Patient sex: M
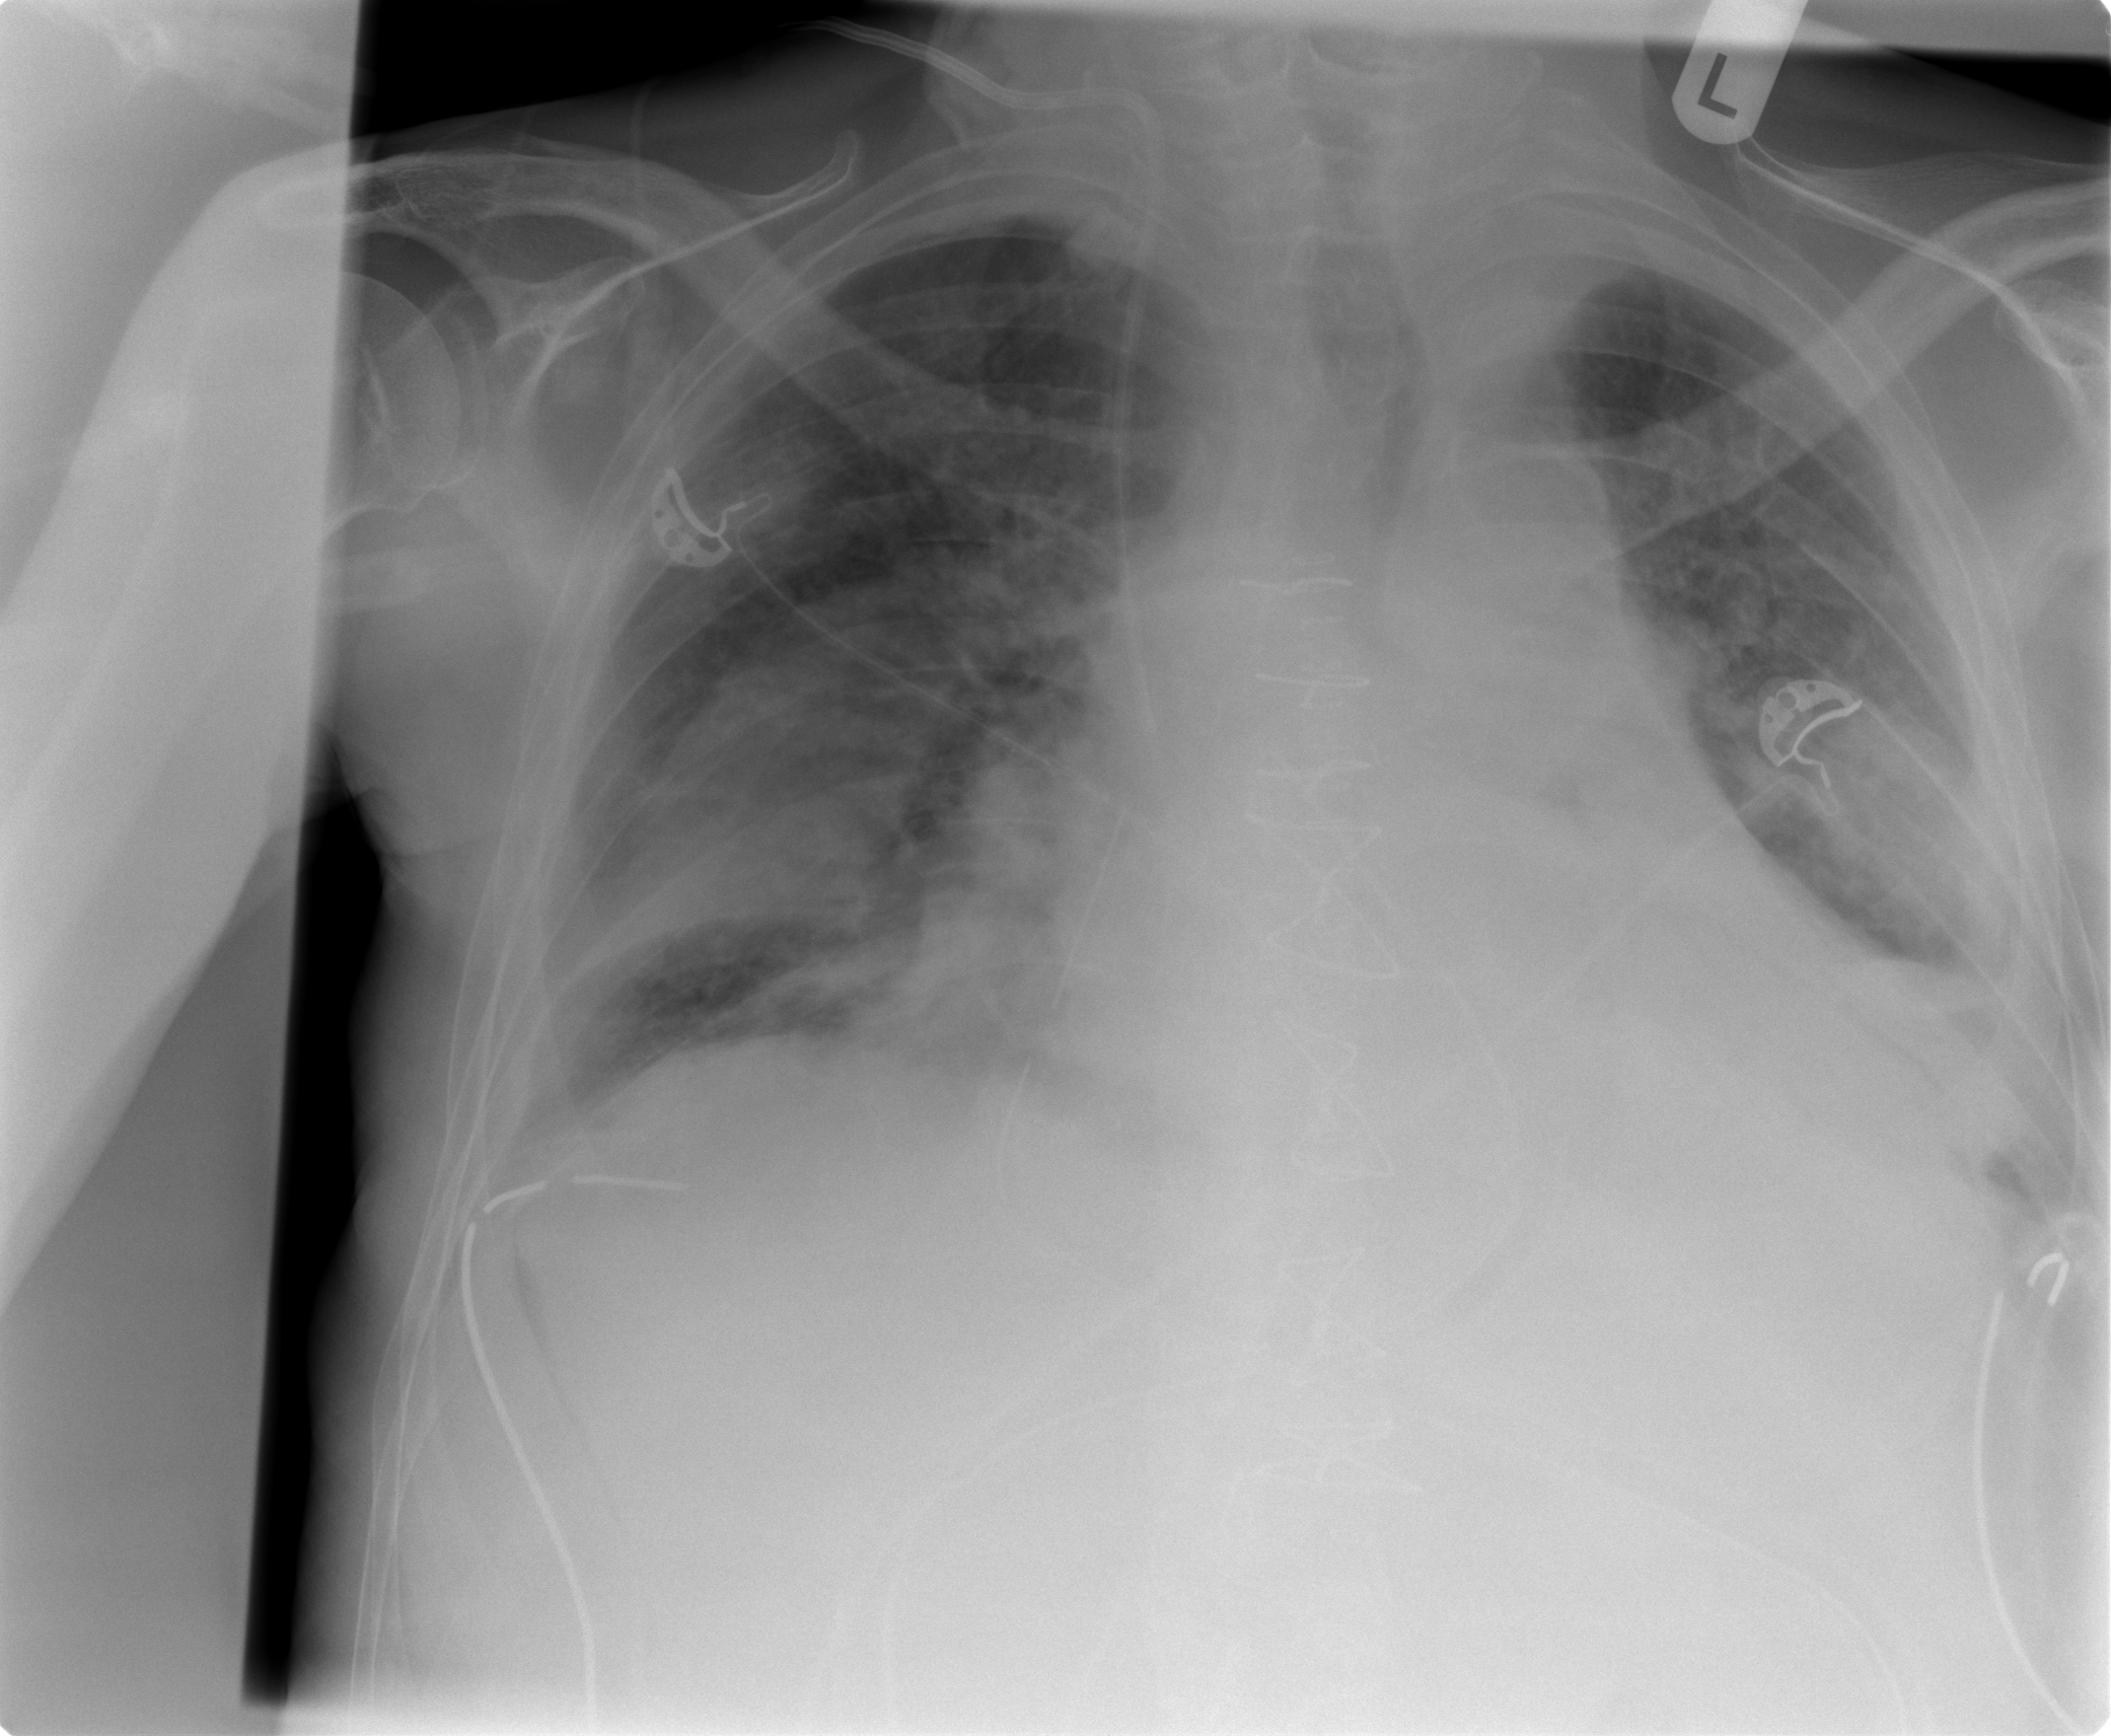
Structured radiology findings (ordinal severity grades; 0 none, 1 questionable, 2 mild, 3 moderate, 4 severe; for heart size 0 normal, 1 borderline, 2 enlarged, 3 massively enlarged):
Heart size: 2
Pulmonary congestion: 1
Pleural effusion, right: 2
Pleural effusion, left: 2
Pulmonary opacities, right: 2
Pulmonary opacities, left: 2
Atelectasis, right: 3
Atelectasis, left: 3